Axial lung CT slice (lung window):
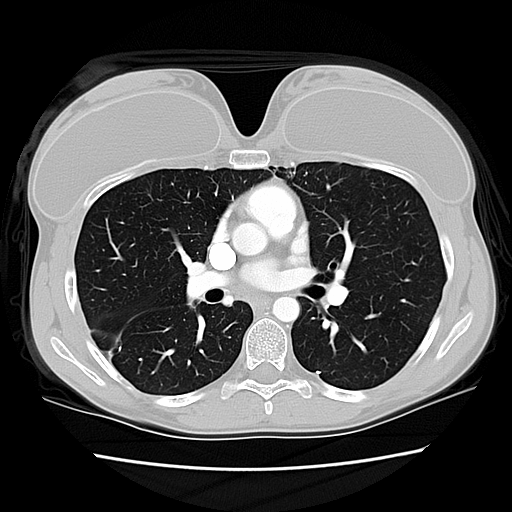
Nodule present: no